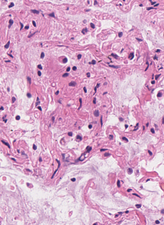
Tumor epithelial tissue: no
Tumor-associated stroma tissue: no
Normal tissue: yes